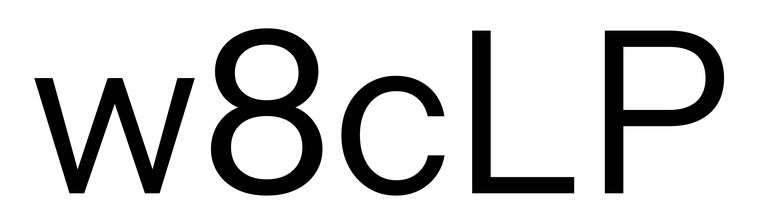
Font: InstrumentSans_Regular